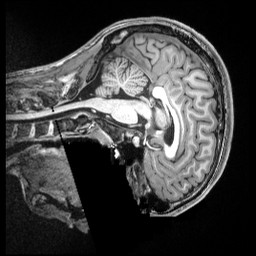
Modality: T1w
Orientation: sagittal
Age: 19
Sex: male
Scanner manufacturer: siemens
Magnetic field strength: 3 T
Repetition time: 2.5 s
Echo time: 0.00343 s